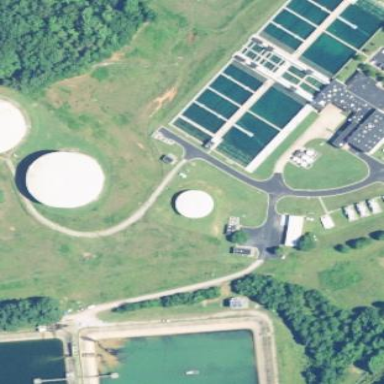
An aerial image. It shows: Man-made water works facility.